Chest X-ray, PA view. Patient: 50 years old, sex F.
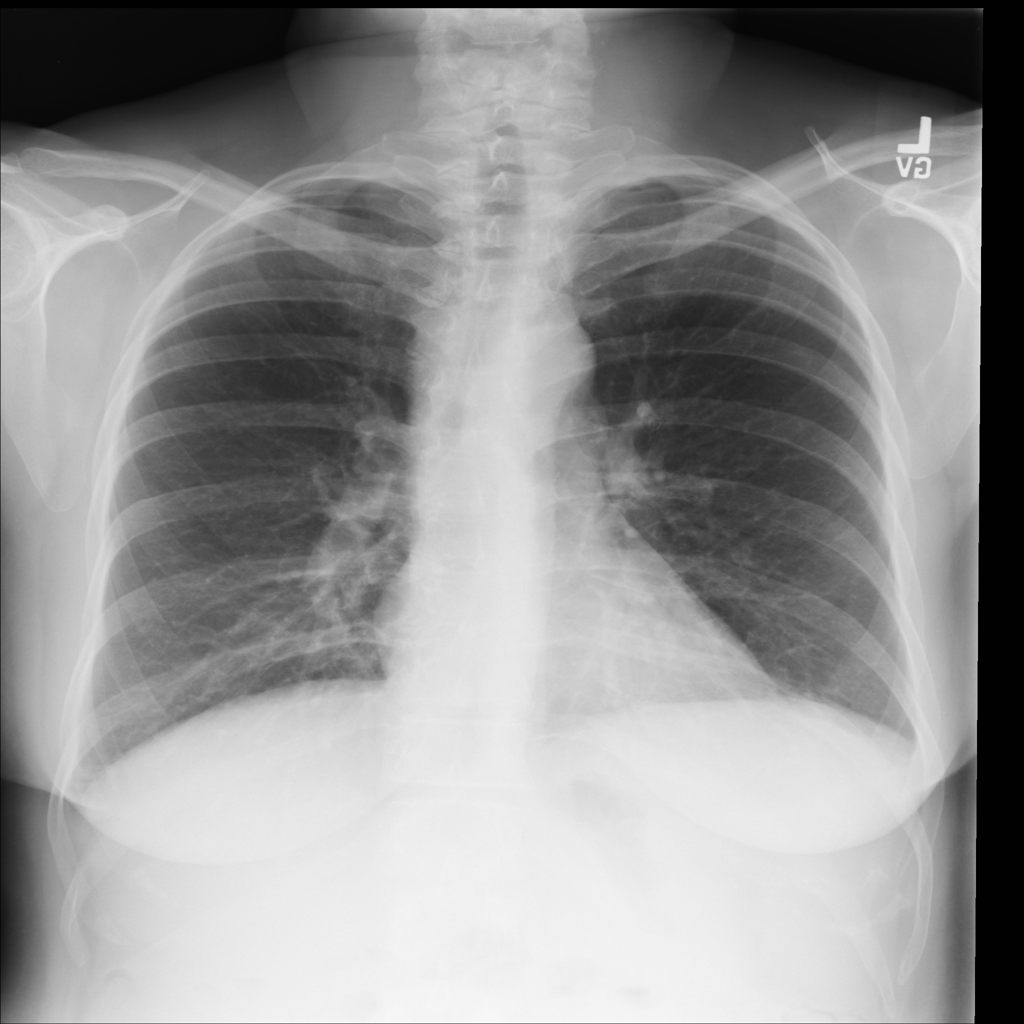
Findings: No Finding